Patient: sex M, age 26
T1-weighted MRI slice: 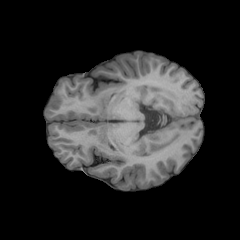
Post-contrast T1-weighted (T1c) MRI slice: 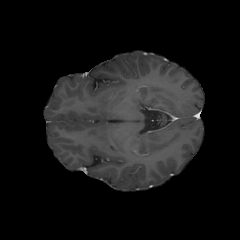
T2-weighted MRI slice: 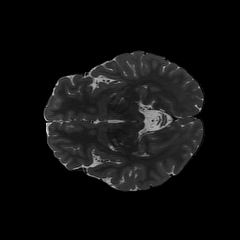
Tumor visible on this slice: no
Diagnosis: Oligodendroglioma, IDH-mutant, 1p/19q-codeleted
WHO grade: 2